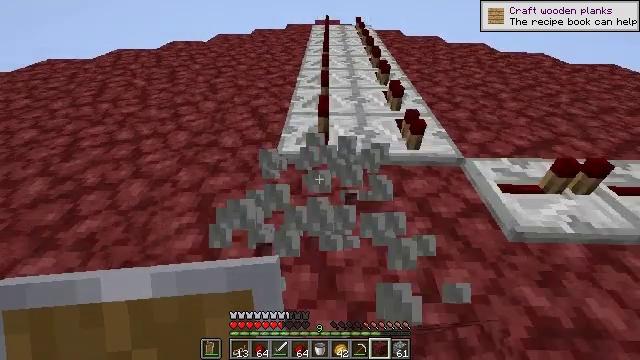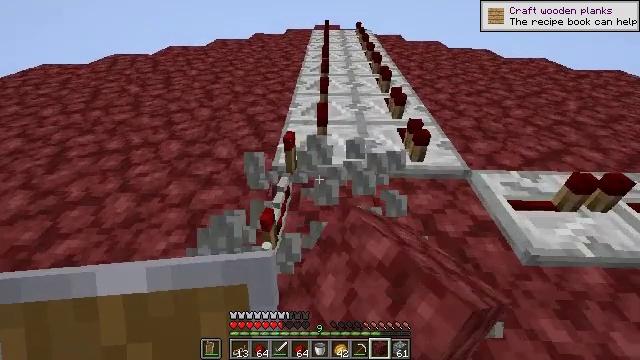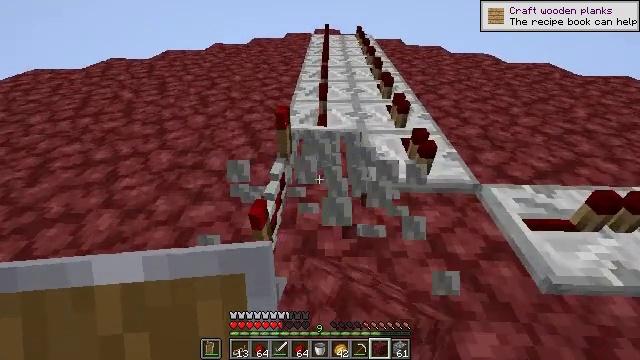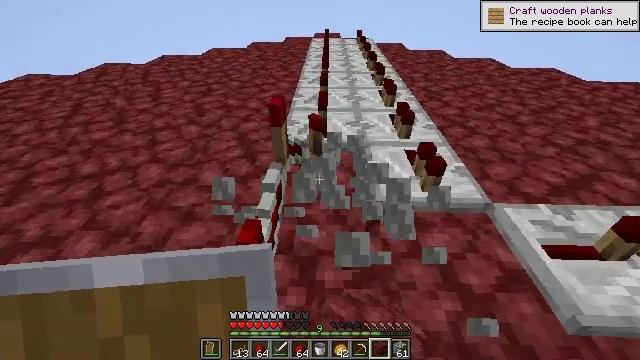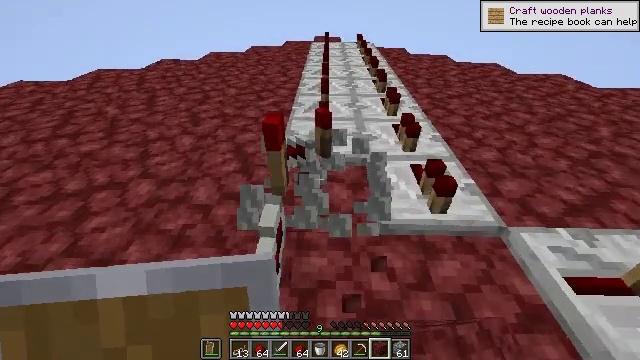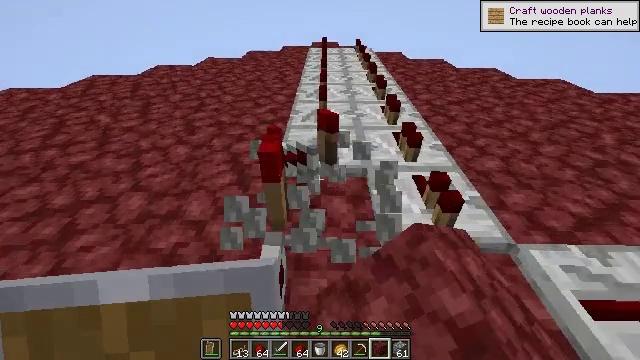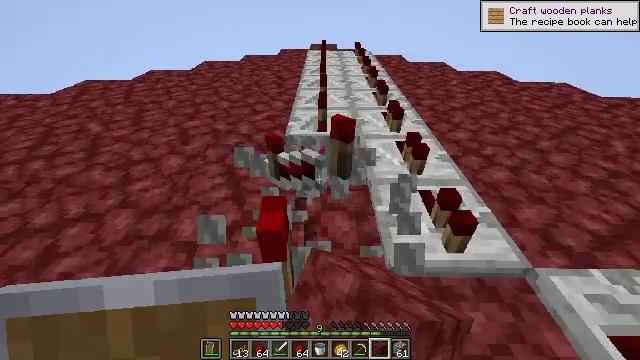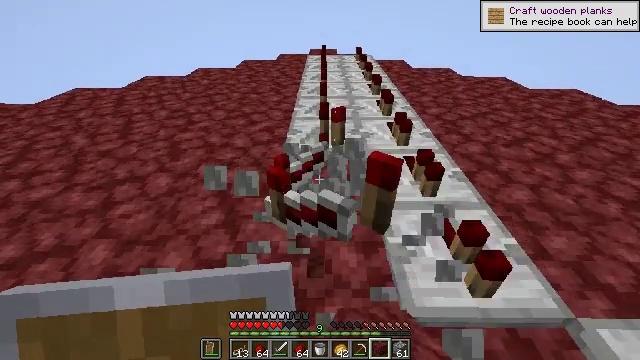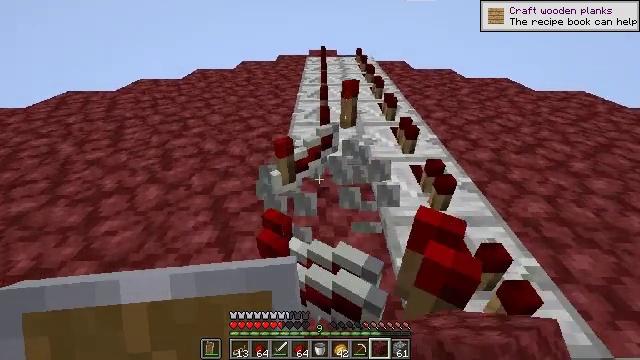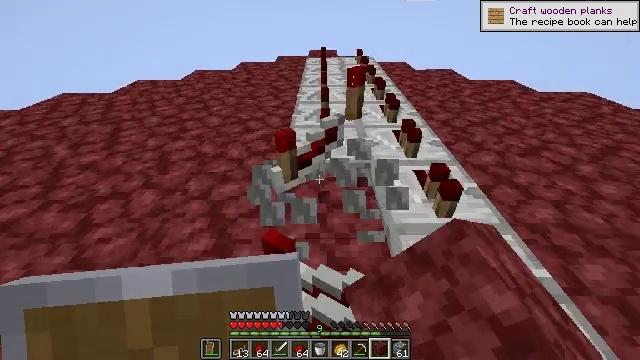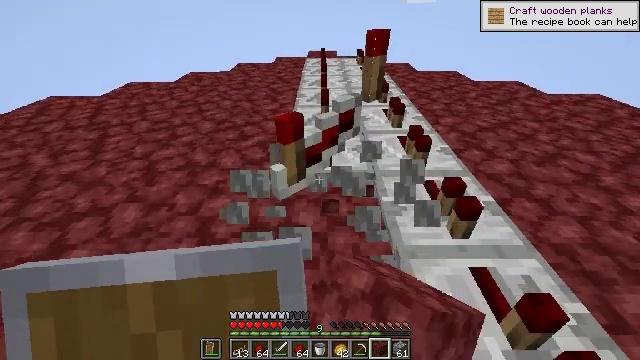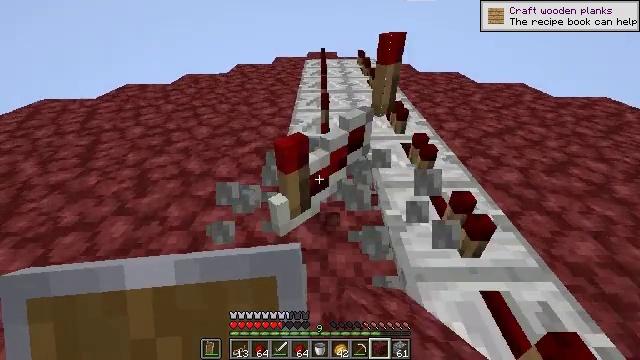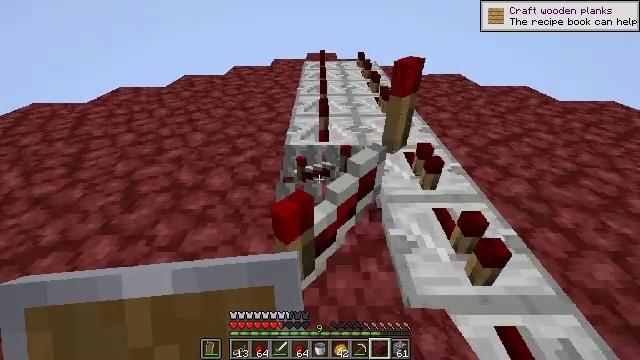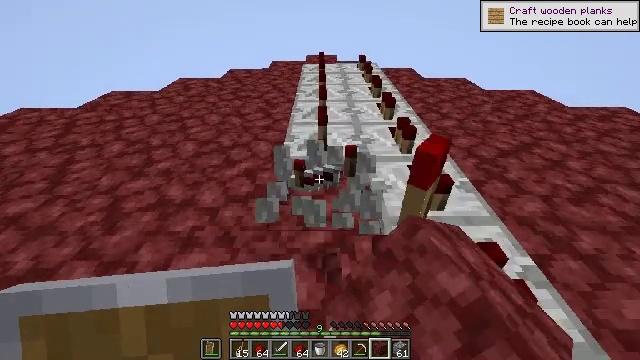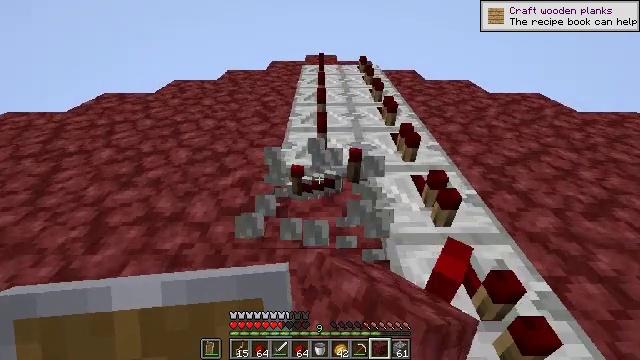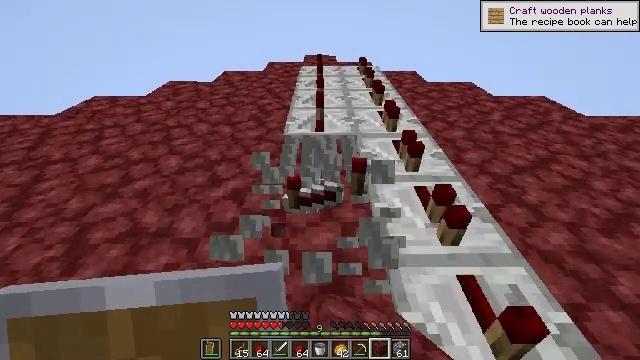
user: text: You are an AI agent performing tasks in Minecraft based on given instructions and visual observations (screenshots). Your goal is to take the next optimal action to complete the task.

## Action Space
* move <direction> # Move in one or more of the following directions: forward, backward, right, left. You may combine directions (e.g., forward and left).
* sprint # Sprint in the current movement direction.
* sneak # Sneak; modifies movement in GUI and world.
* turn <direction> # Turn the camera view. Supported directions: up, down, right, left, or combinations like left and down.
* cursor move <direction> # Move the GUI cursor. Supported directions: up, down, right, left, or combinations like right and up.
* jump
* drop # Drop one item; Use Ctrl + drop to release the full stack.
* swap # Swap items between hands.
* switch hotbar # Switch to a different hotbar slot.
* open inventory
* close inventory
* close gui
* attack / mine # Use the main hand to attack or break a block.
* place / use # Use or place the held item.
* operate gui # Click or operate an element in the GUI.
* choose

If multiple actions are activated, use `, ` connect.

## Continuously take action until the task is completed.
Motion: motion action
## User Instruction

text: Mine the repeater.
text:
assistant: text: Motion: move forward, attack / mine
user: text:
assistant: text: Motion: move forward, attack / mine
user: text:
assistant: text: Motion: move forward, attack / mine
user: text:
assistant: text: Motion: move forward, attack / mine
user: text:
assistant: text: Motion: move forward, attack / mine
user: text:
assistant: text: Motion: move forward, attack / mine
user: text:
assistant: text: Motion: move forward, attack / mine
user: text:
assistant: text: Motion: move forward, attack / mine
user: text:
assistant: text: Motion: move forward, attack / mine
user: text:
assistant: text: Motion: move forward, attack / mine
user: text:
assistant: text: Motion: move forward, attack / mine
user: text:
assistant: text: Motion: move forward, attack / mine
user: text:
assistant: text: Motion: move forward, attack / mine
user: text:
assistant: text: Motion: move forward, attack / mine
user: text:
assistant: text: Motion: move forward, attack / mine
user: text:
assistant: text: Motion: move forward, attack / mine
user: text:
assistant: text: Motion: move forward, attack / mine
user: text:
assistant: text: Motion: move forward, attack / mine
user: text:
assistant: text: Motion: move forward, attack / mine
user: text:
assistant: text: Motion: move forward, attack / mine
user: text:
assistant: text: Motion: move forward, turn down, attack / mine
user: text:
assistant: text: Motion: move forward, attack / mine
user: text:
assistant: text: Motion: move forward, turn down, attack / mine
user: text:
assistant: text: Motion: move forward, attack / mine
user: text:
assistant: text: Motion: move forward, attack / mine
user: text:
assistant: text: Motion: move forward, attack / mine
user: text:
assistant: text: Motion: move forward, attack / mine
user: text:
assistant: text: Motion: move forward, attack / mine
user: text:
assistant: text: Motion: move forward, attack / mine
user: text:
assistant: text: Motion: move forward, turn down, attack / mine